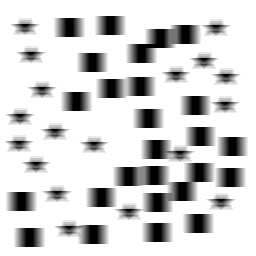
Squares: 26
Triangles: 0
Stars: 18
Total shapes: 44